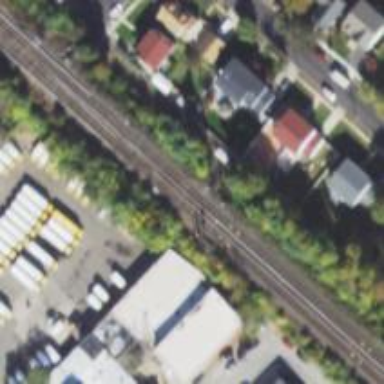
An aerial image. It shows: Electrified railway line.